Field crop: maize
Growth stage: 1
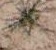
Species: salsola